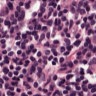
Metastatic tissue present: no